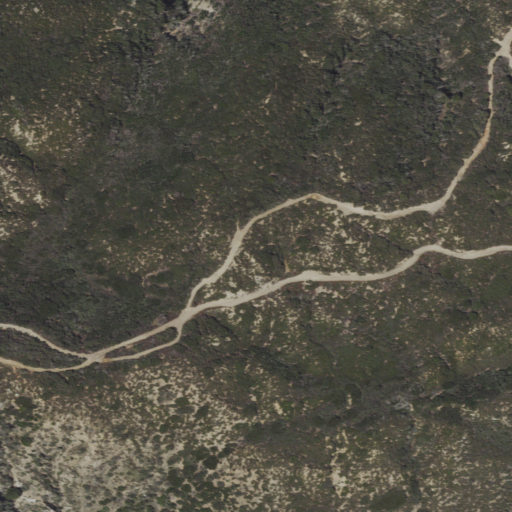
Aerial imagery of ridge(s) in California named Cleghorn Ridge containing shrub and open development